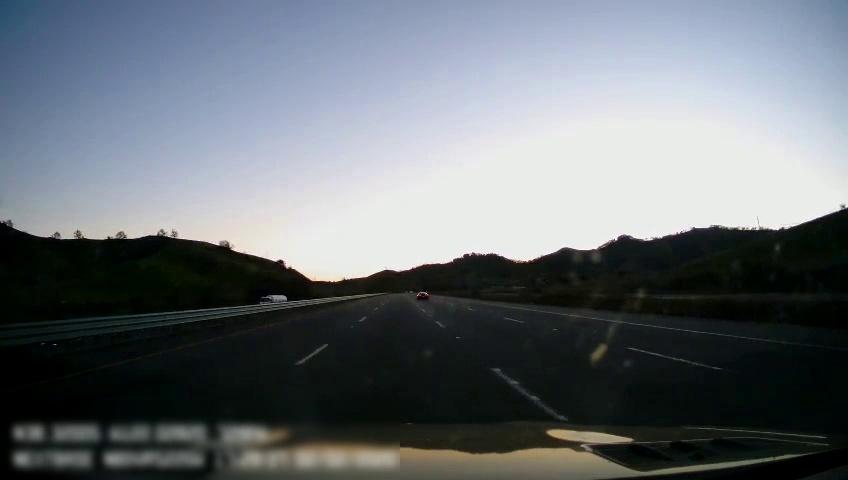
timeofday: Day
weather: Sunny
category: Drivable Space
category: Vehicles | Car
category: Vehicles | Truck
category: Lanes | Current Lane
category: Lanes | Current Lane
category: Lanes | Alternate Lane
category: Lanes | Alternate Lane
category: Lanes | Alternate Lane